Question: This is not a technical question but law related.
I started developing a Delphi Application which implements a UI similar to Google Chrome:

Now I want to add a menu in the white space in left top corner (but not like of Microsoft Office UI)
Can I develop and deploy my Application like this? It is not UI like Office but related to tabs just as in Ribbon so do I have to get a licence from Microsoft to make such a software (it Royalty free)
And other question: is Google Chrome UI a kind of MS Office UI? (if so have they got permisson from MS)
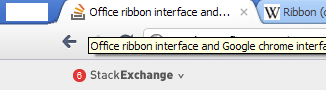
Answer: Yah i think google crome ui is not copy protected